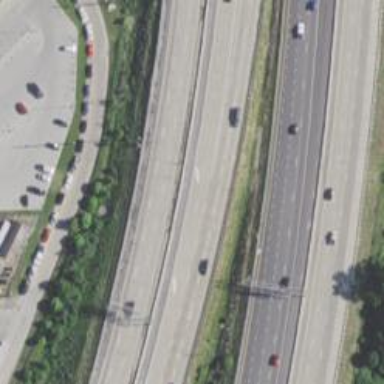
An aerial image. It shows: Motorway junction.